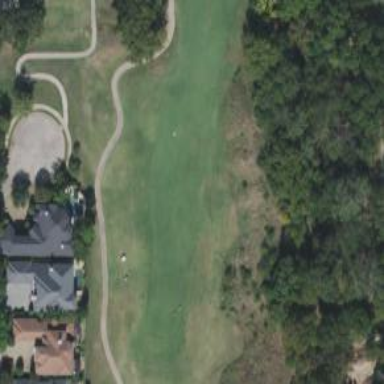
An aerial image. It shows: Golf fairway surrounded by grass.